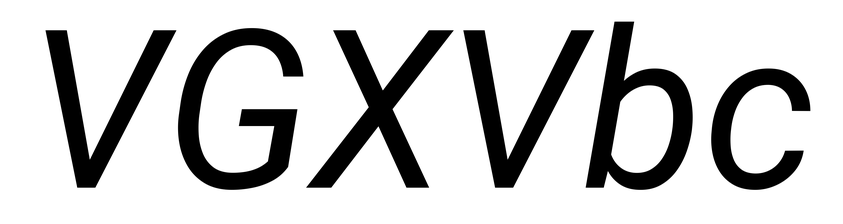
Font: Roboto-Italic_Italic